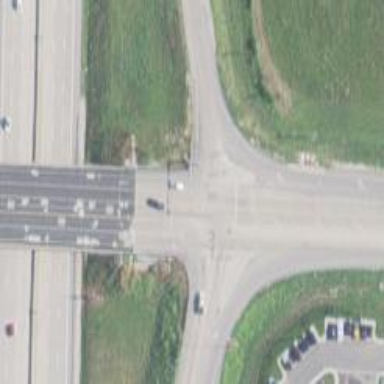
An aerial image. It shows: Secondary road.